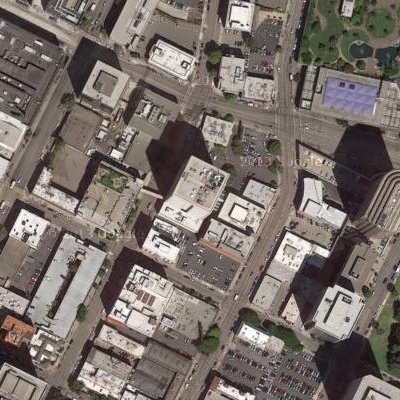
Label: Industry